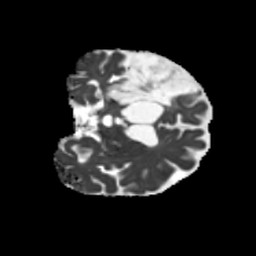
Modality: MD
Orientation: coronal
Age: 64
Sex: male
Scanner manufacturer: siemens
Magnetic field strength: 3 T
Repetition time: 5.25 s
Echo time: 0.08 s